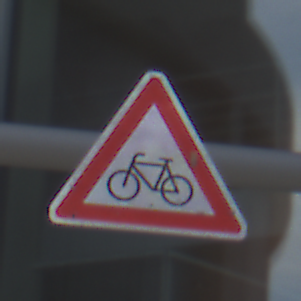
Verkehrszeichen: RadverkehrRechts
Umgebung: Outdoor, Urban
Tageszeit: MorningAfternoon
Wetter: PartlyCloudy
Licht: Natural
Jahreszeit: NotSpecified
Kontrast: HighContrast